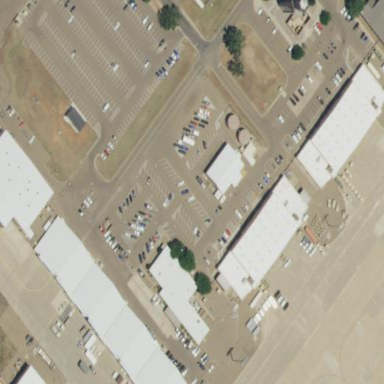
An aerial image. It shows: Hangar building at the airport.